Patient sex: F
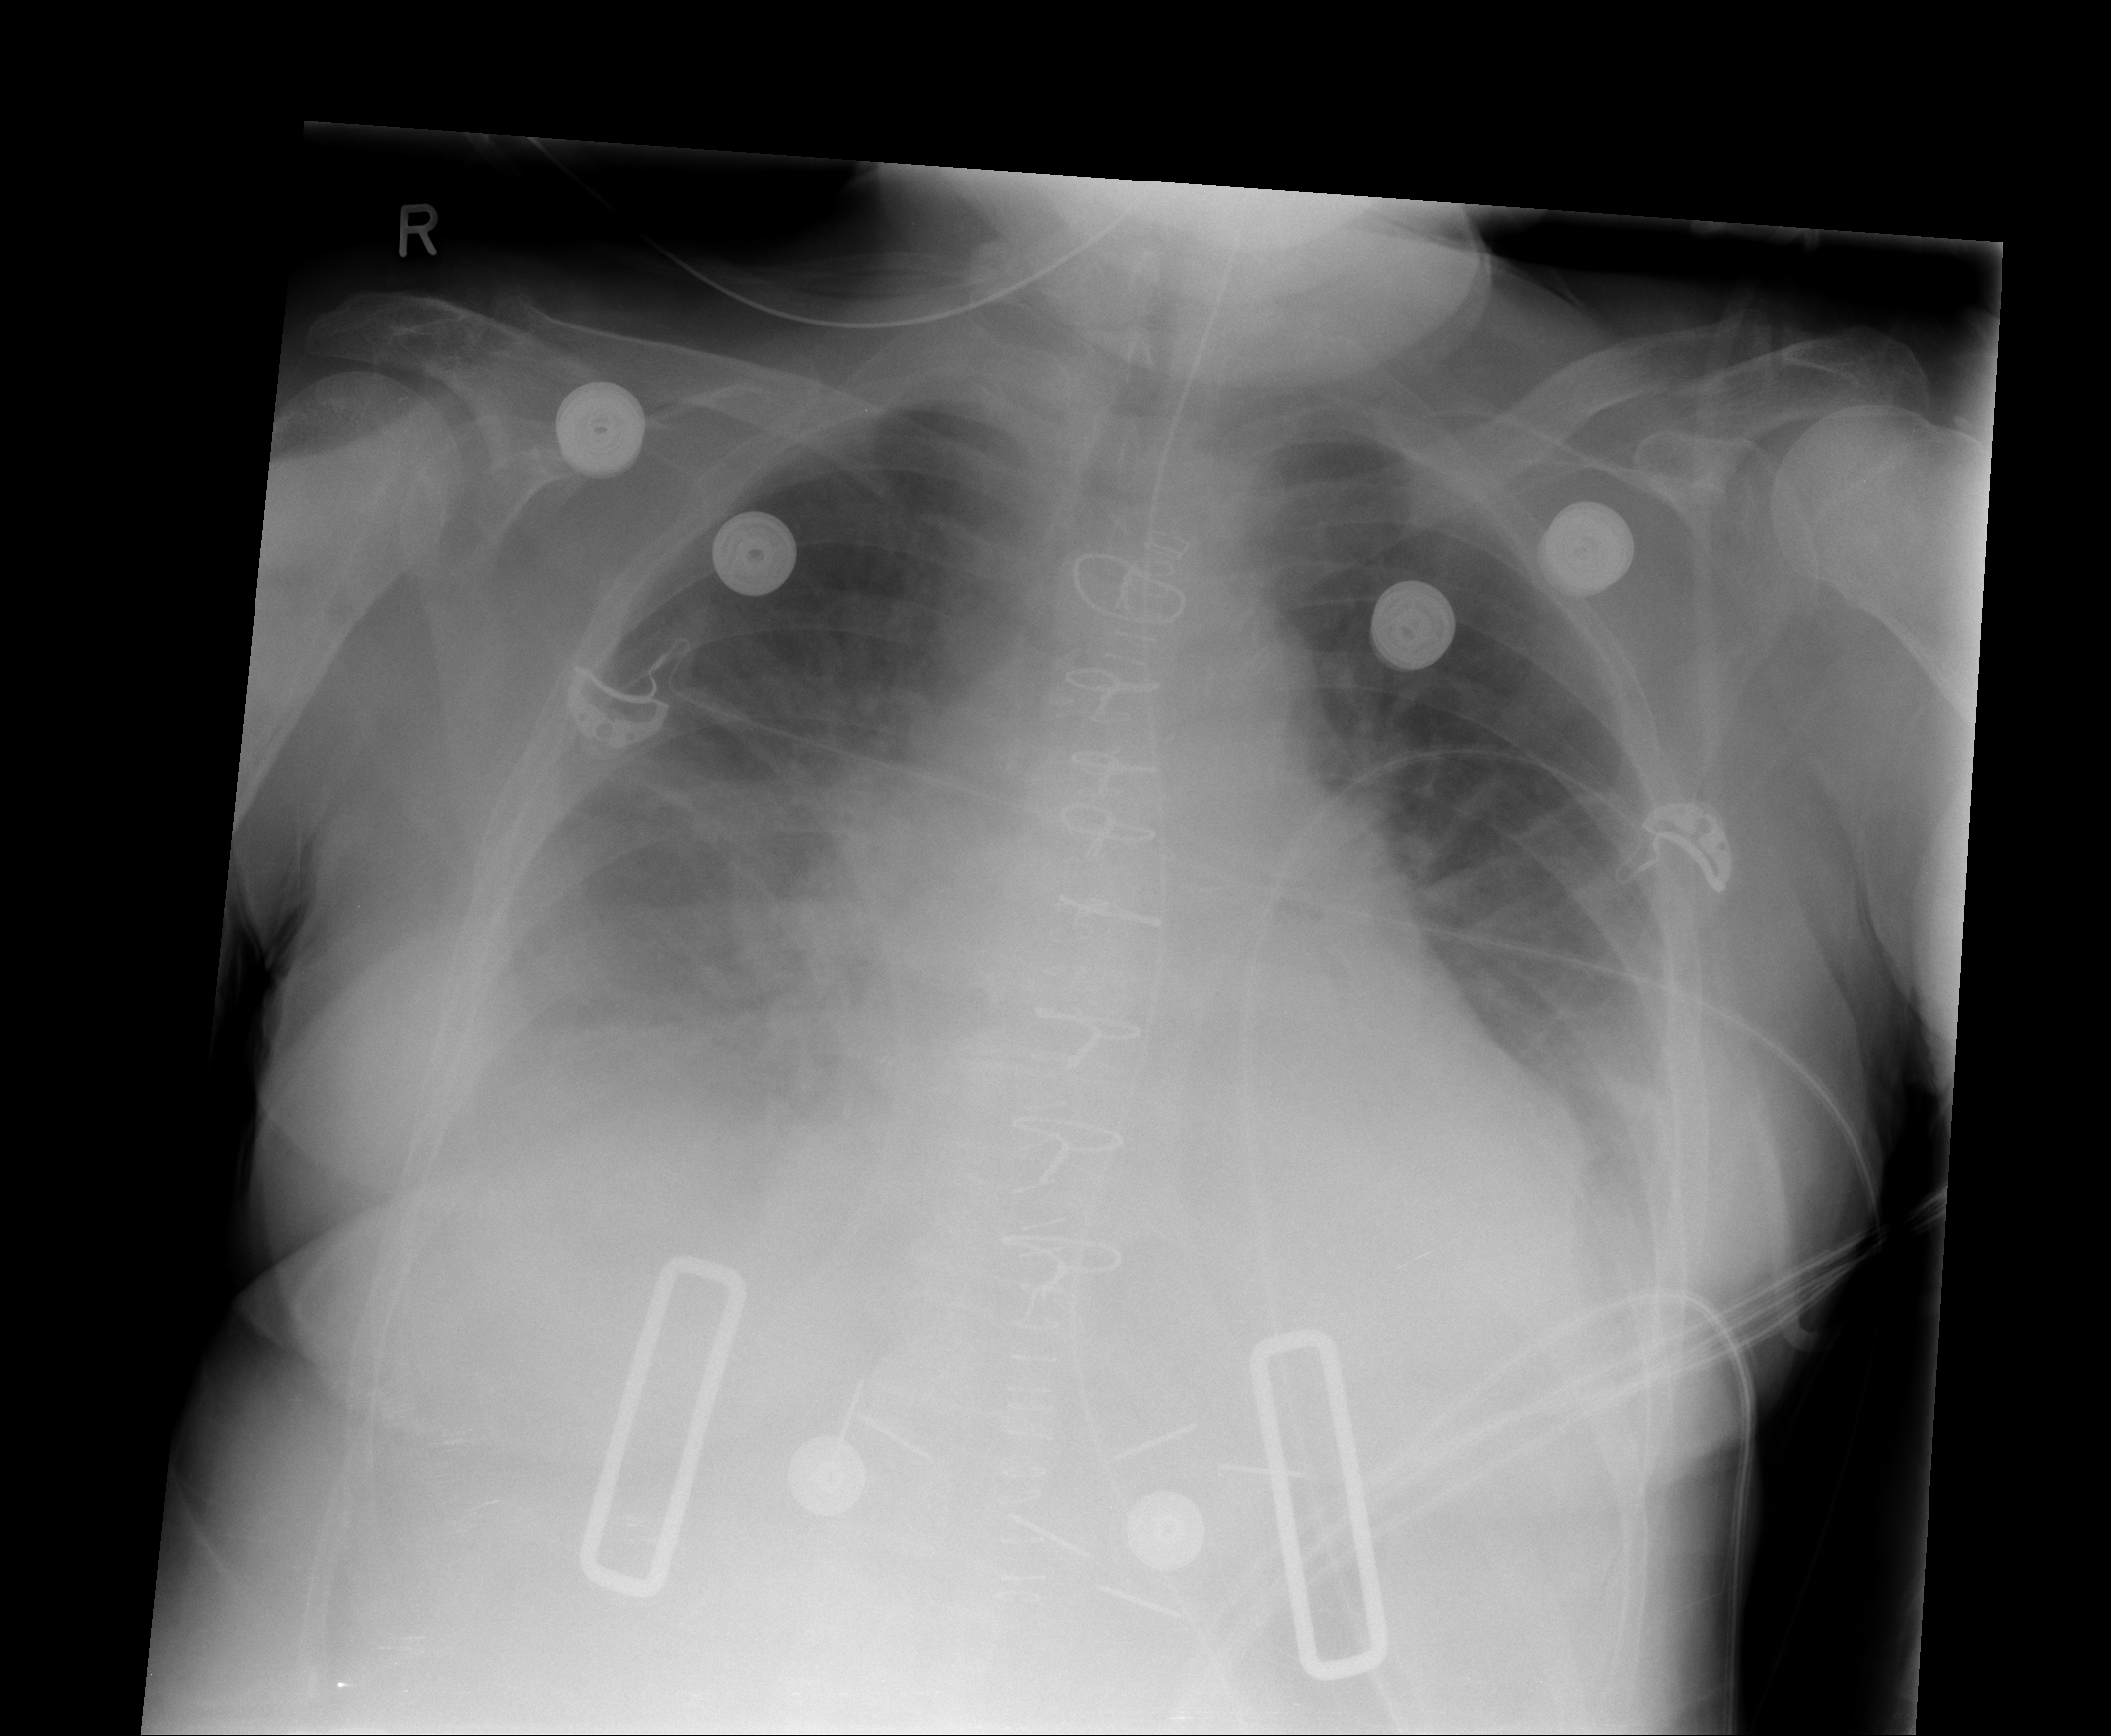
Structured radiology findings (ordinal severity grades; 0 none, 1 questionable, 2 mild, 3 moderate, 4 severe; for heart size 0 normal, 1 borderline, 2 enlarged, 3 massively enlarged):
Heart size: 2
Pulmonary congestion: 2
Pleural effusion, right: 2
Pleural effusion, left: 2
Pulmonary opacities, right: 2
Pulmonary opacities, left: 1
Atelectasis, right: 2
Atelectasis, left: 2